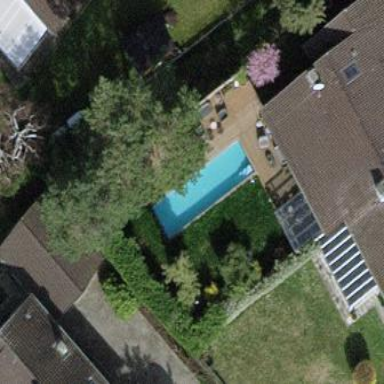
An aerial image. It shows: Garden enclosed by fence.